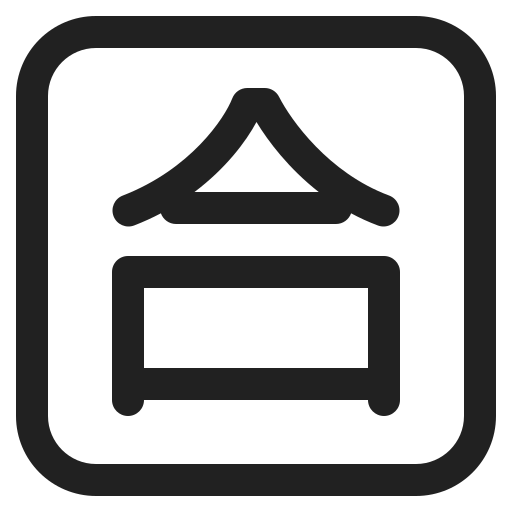
japanese passing grade button high contrast